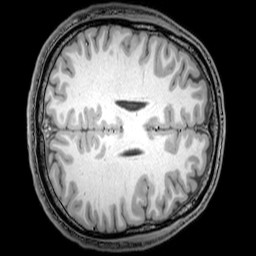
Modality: T1w
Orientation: axial
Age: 24
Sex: male
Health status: healthy
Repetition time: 0.081 s
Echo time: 0.037 s